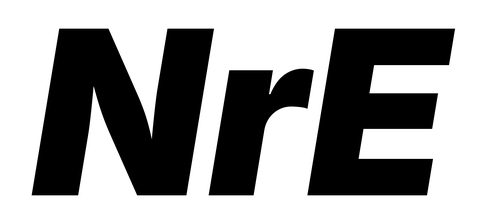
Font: Inter-Italic_Black_Italic